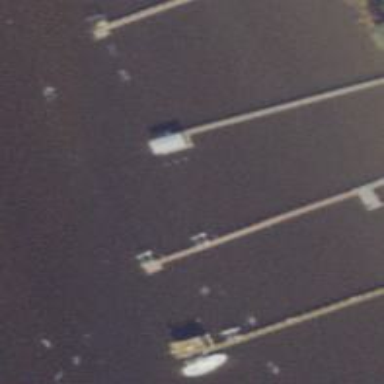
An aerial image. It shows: Man-made pier.